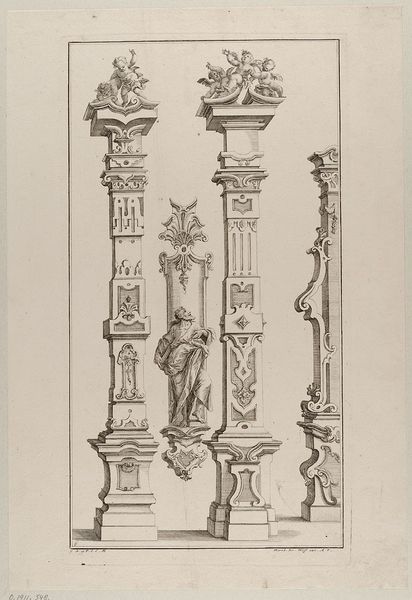
Titel: Zwei Säulen und eine Skulptur, Blatt 6 aus der Folge 'Gantz Neu sehr nützl. Säulen und andern Ornamenten
Künstler: Johann Andreas Bergmüller
Standort: Hamburg
Institution: Museum für Kunst und Gewerbe Hamburg
Schlagwörter: pfeiler, schmuck, säulen, ornament, barock, figur, putto, skulptur, papier, grafik, graphik, dekor, ornamente, plastik, fotografie, photographie, druckgraphik, schwarz-weiß, druckgrafik, radierung, stich, altar, laubwerk, blattwerk, heiliger, heilige, putten, amoretten, paier, heiligendarstellung, bildhauerkunst, bandelwerk, beschlagwerk, reproduktionen, barockzeit, barockzeitalter, druckerzeugnisse, säule, ornamentstich, vorlageblätter